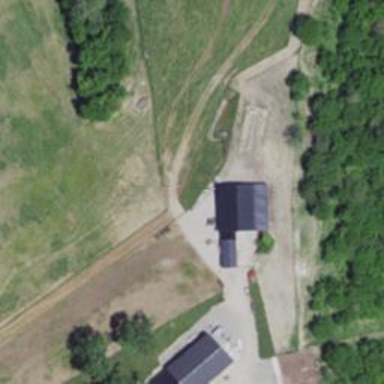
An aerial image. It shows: Silo.